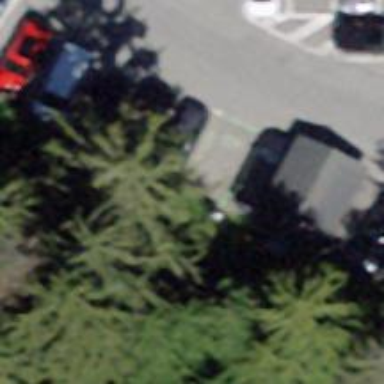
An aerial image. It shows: Charging station.